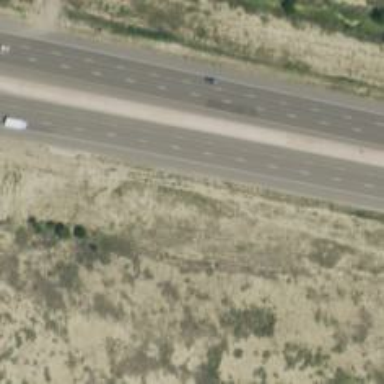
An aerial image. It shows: Asphalt highway with grade1 tracktype. It is expressway.